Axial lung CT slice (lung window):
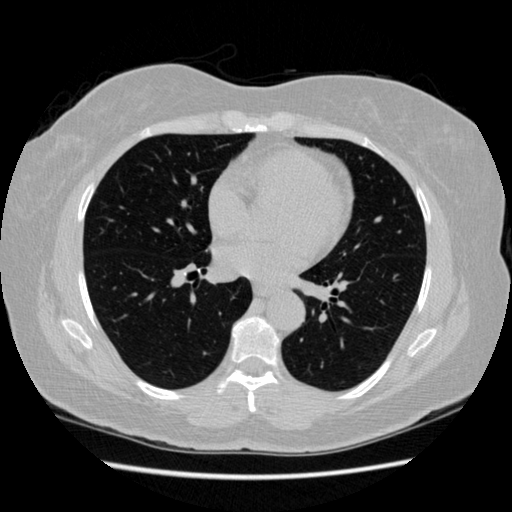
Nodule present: no